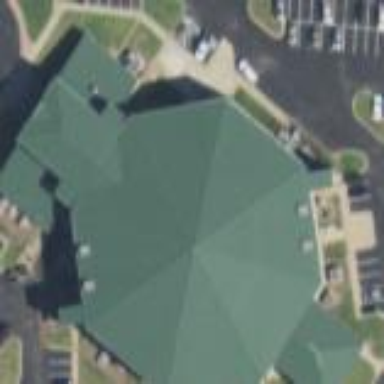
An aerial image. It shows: Community center building.